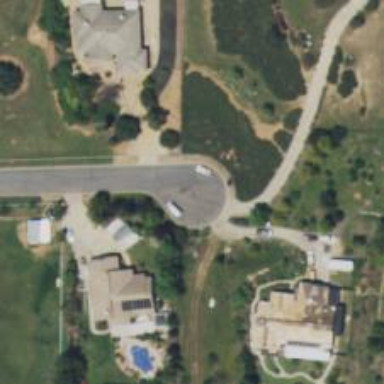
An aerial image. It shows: Turning circle on the road.